Field crop: maize
Growth stage: 2
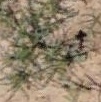
Species: salsola